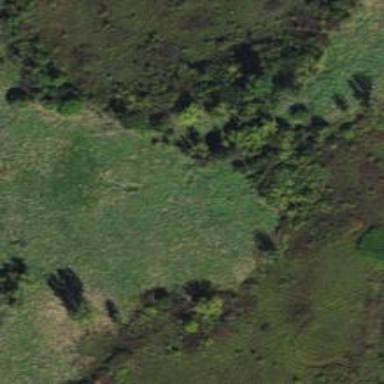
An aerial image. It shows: Marshy wetland area.